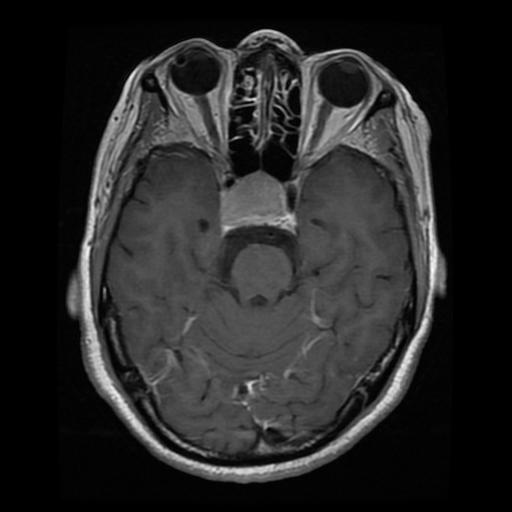
Label: pituitary